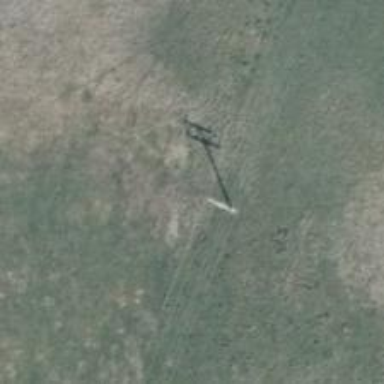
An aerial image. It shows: Power pole.